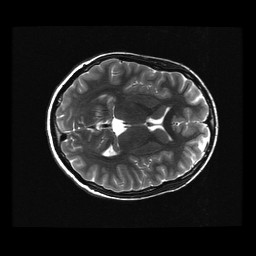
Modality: T2w
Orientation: axial
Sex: female
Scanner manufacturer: ge
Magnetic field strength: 3 T
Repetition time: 5 s
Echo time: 0.1019 s